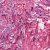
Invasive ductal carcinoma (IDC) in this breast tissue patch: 0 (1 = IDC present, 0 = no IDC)